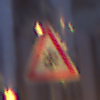
Verkehrszeichen: SchneeOderEisglaette
Umgebung: Outdoor, Urban
Tageszeit: Night
Wetter: PartlyCloudy
Licht: Artificial
Jahreszeit: NotSpecified
Kontrast: HighContrast